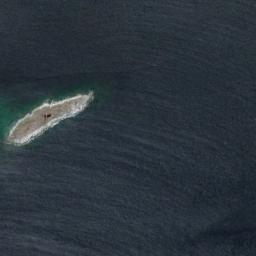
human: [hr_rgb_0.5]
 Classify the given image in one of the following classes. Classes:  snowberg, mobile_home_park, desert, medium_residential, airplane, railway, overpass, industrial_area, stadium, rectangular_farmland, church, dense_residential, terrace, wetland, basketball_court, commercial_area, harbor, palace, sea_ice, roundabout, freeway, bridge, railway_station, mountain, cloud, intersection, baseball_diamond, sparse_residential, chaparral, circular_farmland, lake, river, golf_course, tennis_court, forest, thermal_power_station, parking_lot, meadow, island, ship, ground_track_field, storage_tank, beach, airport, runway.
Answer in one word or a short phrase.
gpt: island